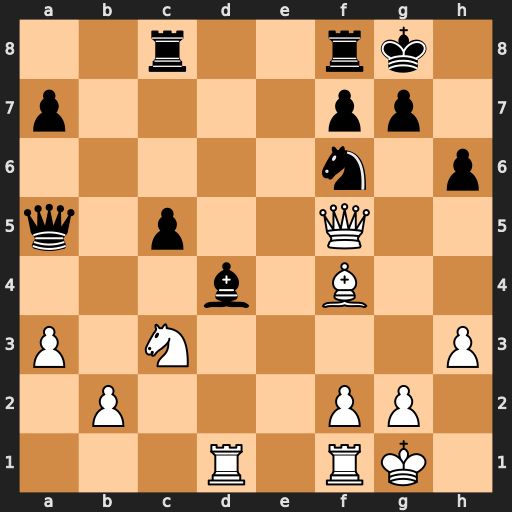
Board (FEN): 2r2rk1/p4pp1/5n1p/q1p2Q2/3b1B2/P1N4P/1P3PP1/3R1RK1
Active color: w
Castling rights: -
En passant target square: -
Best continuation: Rxd4 cxd4 Qxa5